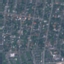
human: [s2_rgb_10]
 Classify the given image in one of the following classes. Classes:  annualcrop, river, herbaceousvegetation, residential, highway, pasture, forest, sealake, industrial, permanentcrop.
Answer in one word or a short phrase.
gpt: Residential